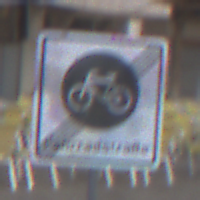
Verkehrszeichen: EndeFahrradstrasse
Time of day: SunriseSunset
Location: Outdoor (Urban)
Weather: PartlyCloudy
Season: NotSpecified
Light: Natural